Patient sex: F
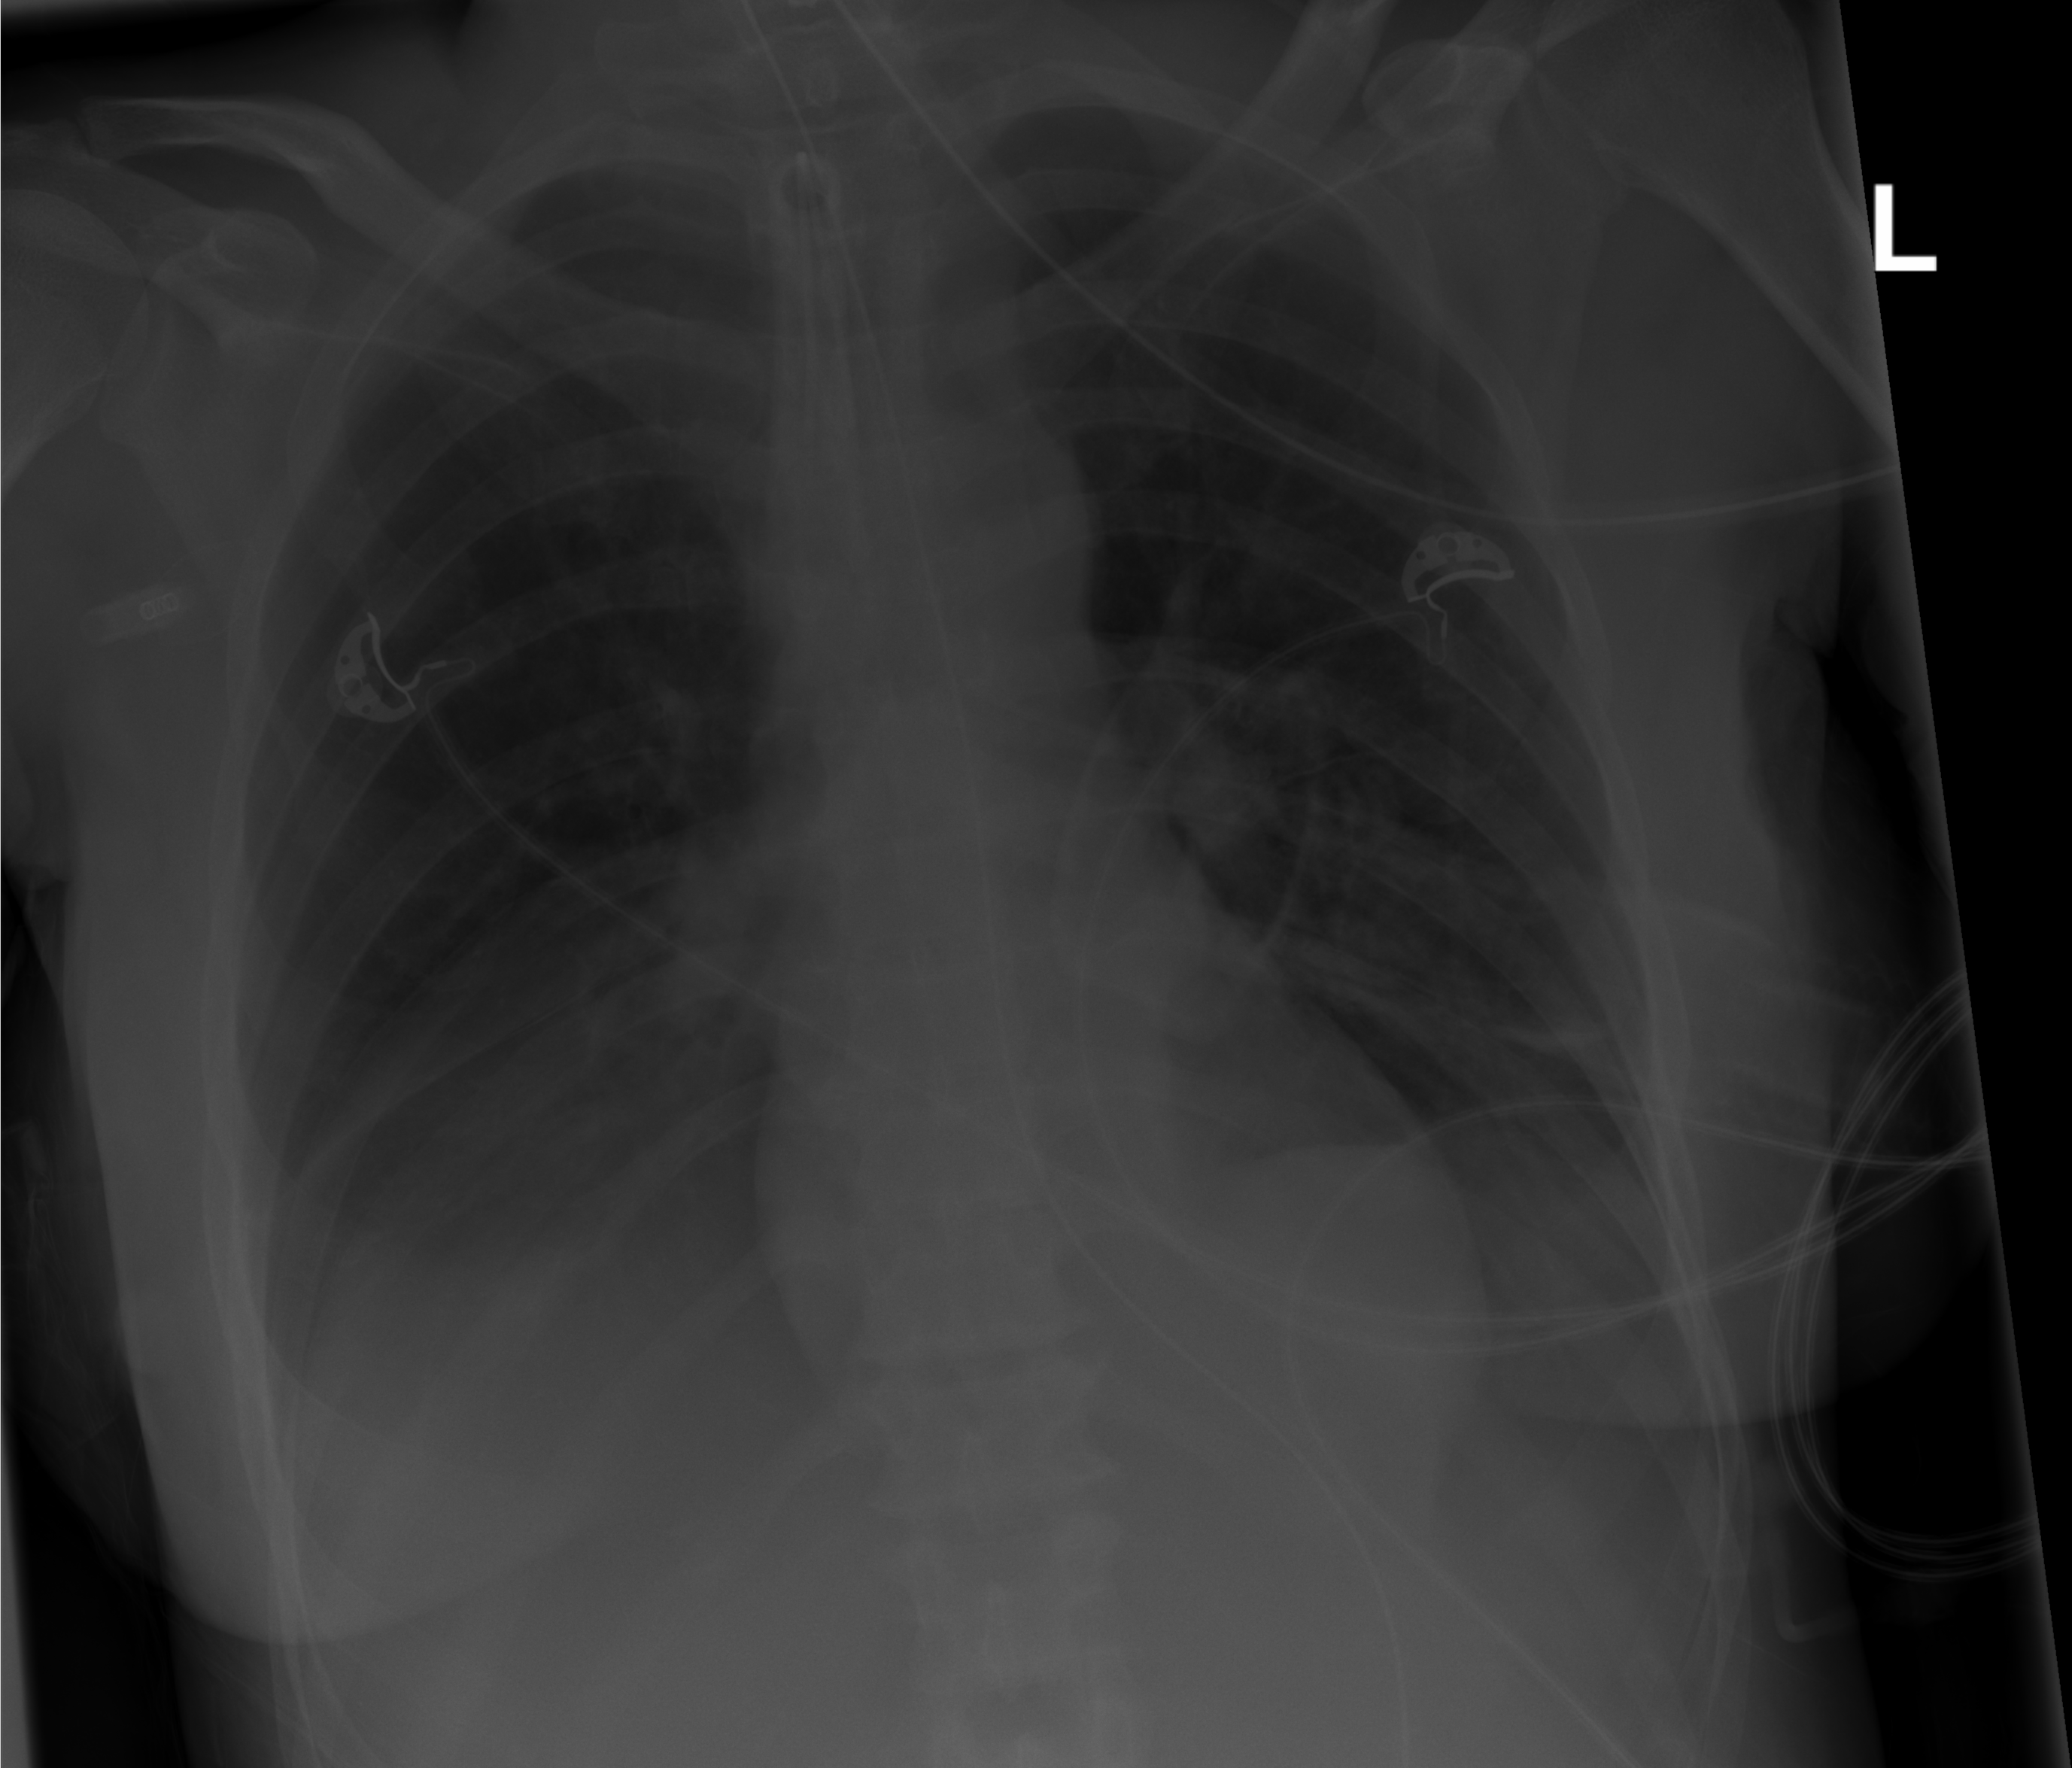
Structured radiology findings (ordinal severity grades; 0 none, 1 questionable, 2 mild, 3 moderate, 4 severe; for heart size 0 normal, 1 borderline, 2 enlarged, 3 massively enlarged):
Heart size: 0
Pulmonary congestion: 0
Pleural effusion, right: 2
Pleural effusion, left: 0
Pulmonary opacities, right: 0
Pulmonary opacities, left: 0
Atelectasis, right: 2
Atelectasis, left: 0